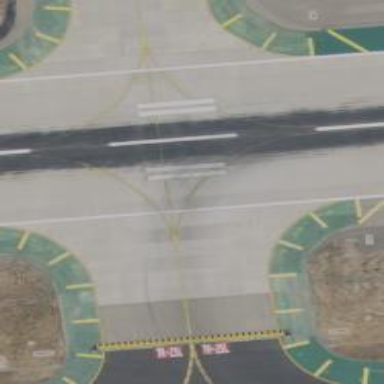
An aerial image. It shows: View of taxiway at the airport.